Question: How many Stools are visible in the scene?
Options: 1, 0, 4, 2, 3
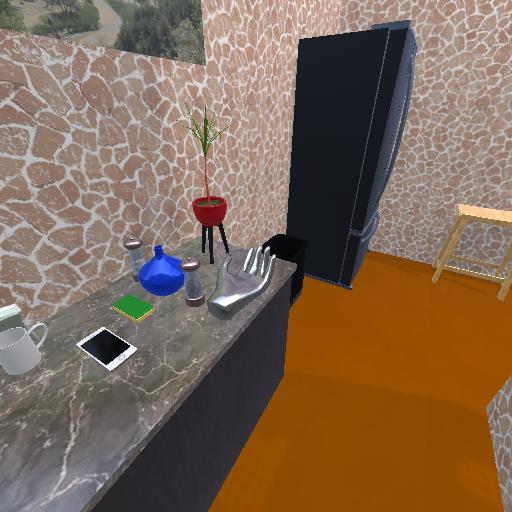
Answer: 1